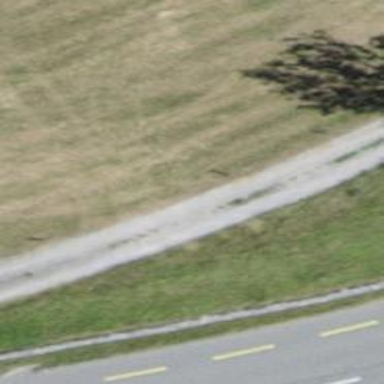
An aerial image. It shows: Well-maintained track road of grade 1.